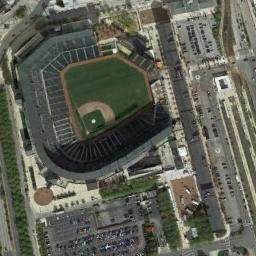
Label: stadium